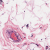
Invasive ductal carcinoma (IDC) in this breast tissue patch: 0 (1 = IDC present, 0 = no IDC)